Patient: sex F, age 72
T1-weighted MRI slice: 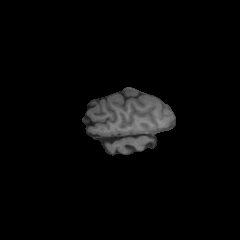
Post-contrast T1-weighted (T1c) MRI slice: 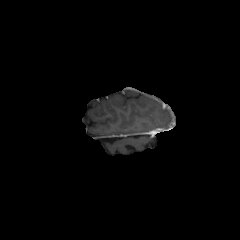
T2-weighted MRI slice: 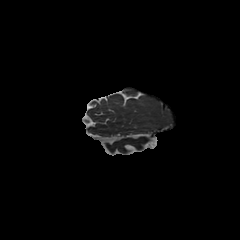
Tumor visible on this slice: no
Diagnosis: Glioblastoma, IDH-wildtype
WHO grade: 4